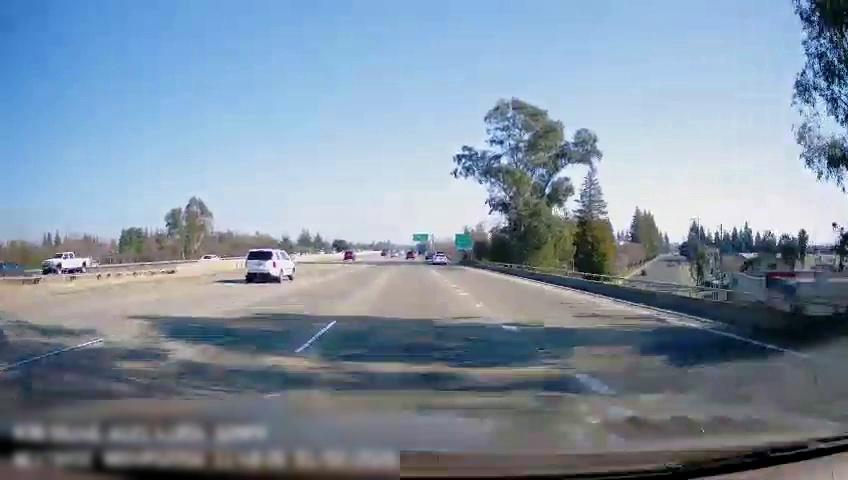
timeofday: Day
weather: Sunny
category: Drivable Space
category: Drivable Space
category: Vehicles | Van
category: Vehicles | Truck
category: Vehicles | SUV
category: Vehicles | Car
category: Vehicles | SUV
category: Vehicles | SUV
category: Vehicles | SUV
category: Lanes | Alternate Lane
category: Lanes | Alternate Lane
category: Lanes | Alternate Lane
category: Lanes | Alternate Lane
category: Traffic | Signs
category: Traffic | Signs